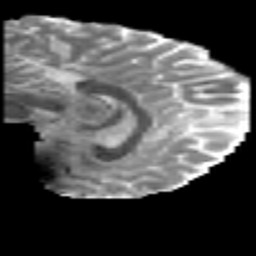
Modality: MD
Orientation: sagittal
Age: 41
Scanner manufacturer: philips
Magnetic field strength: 3 T
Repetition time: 8.6 s
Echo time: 0.127 s